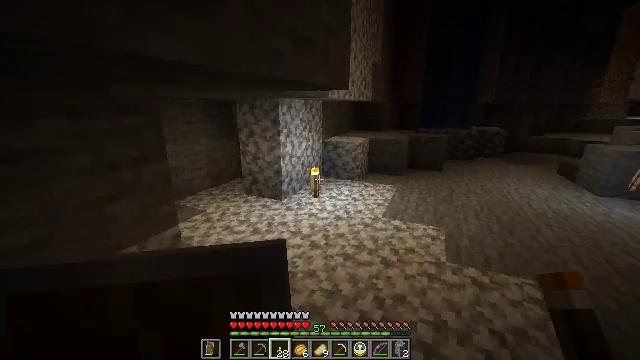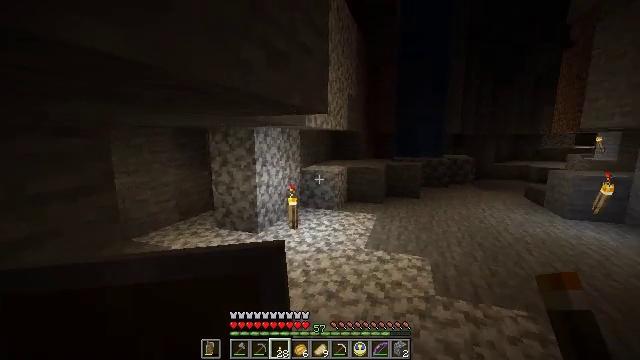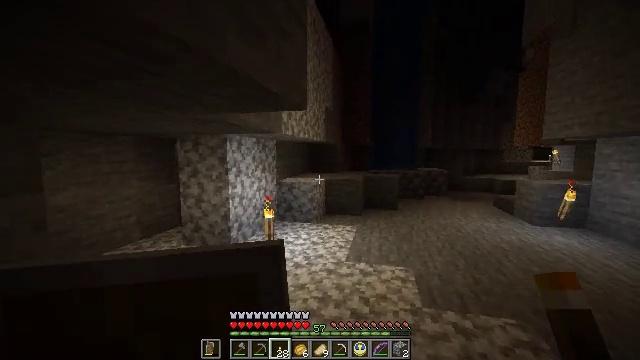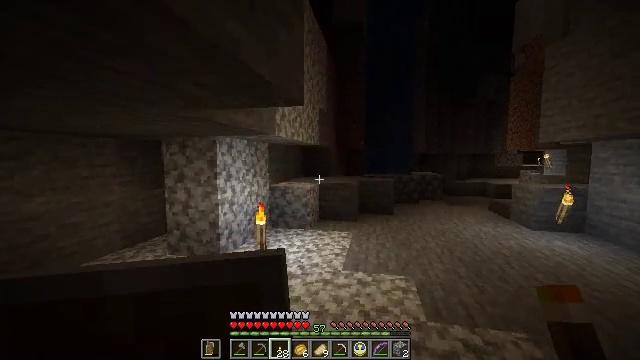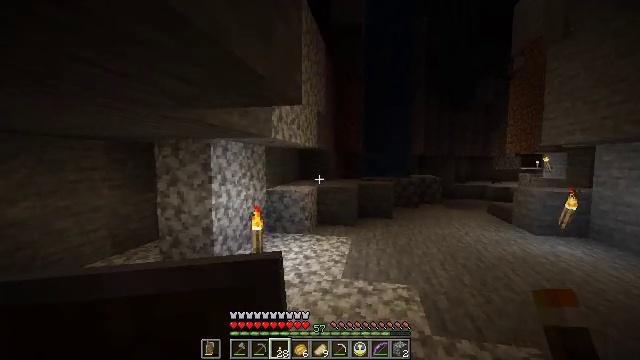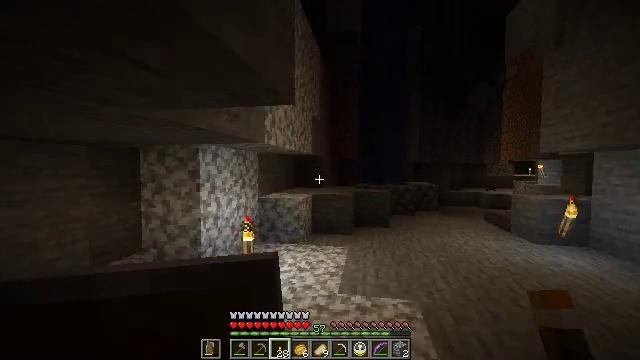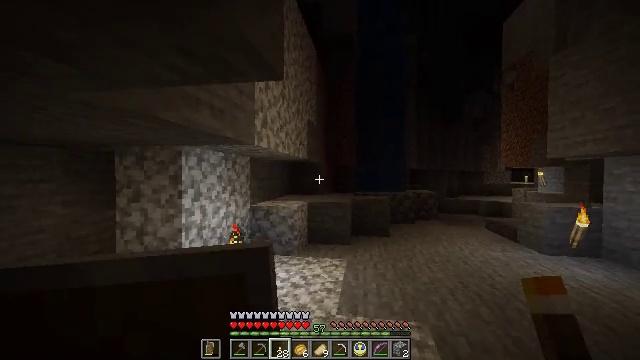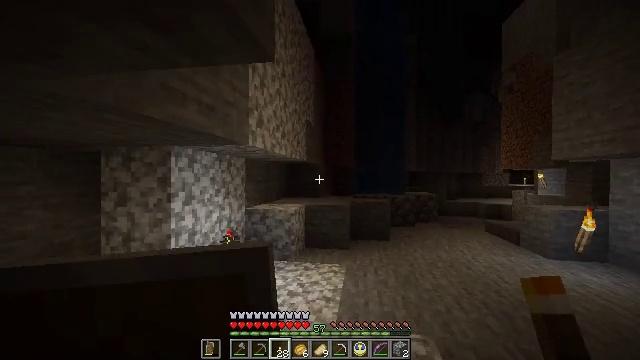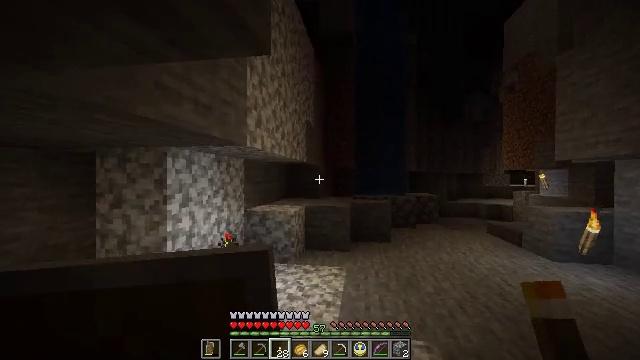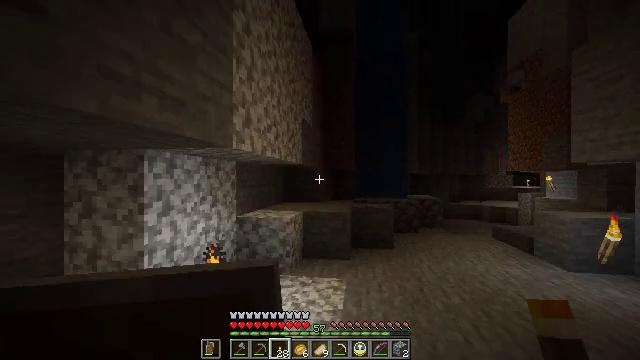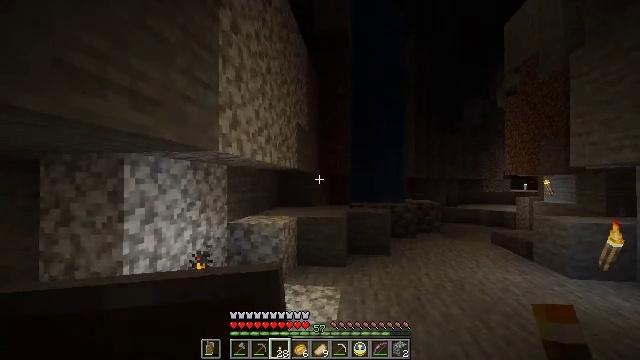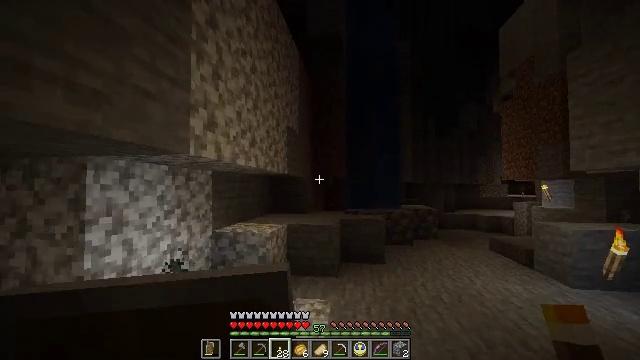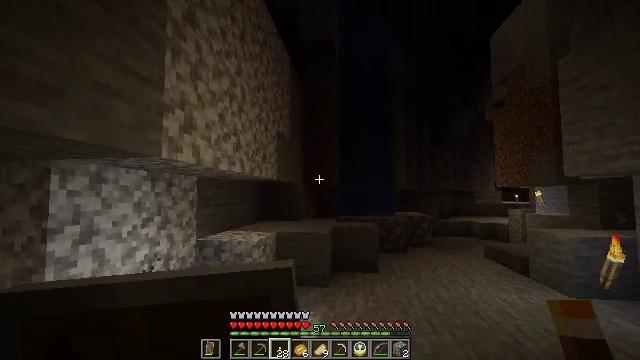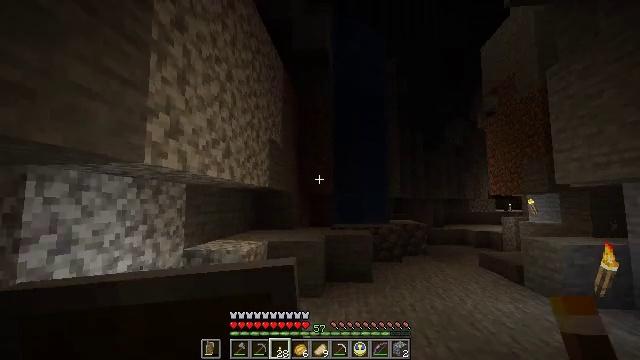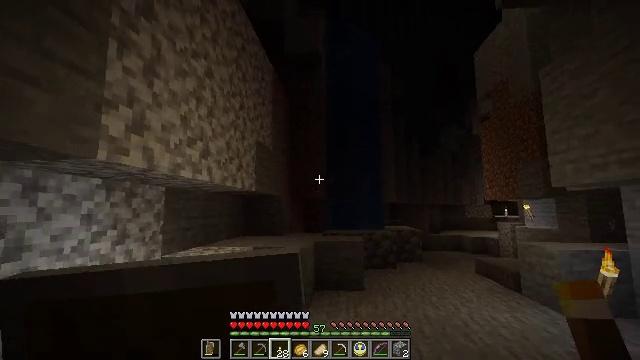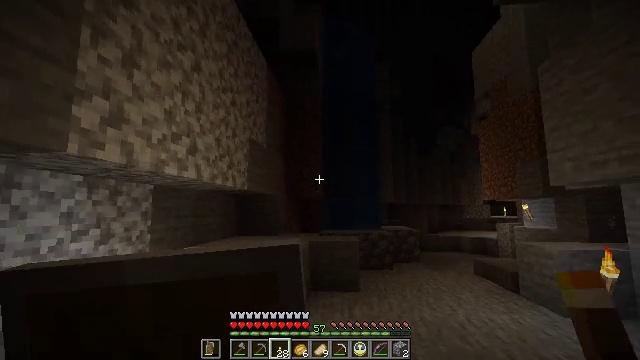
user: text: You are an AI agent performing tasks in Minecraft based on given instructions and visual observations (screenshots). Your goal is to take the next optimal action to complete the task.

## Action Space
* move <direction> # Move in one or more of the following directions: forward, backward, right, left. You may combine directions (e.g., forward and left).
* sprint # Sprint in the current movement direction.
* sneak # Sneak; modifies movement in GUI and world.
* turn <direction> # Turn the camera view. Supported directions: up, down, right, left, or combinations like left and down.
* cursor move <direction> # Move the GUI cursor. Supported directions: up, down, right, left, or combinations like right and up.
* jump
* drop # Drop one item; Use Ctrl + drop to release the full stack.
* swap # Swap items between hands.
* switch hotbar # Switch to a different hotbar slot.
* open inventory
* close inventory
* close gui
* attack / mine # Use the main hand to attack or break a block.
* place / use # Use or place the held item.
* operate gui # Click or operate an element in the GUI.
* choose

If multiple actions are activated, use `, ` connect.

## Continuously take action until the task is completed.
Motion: motion action
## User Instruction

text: Kill flying mobs.
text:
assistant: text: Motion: move forward, turn right and up
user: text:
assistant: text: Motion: move forward, turn right and up
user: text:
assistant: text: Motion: move forward, turn right and up
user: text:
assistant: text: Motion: move forward
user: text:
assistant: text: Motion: move forward, turn right and up
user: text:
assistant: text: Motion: move forward, turn up
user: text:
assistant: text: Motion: move forward
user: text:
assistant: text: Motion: move forward
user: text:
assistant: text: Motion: move forward and move right
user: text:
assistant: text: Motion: move forward and move right
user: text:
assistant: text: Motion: move forward and move right, turn up
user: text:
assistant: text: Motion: move forward and move right, turn up
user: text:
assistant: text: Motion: move forward and move right, turn right and up
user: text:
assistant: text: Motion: move forward and move right, turn up
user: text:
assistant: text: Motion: move forward and move right
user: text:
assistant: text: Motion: move forward and move right
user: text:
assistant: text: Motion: move forward and move right
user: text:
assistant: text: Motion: move forward and move right
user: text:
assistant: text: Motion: move forward and move right
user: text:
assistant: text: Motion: move forward and move right
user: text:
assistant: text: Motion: move forward and move right
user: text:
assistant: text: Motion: move forward and move right
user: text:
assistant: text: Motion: move forward and move right
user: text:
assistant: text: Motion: move forward and move right, turn up
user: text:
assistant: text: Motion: move forward and move right, turn right and up
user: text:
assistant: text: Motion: move forward and move right, turn right and up
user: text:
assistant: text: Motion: move forward and move right, turn up
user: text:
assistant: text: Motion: move forward and move right
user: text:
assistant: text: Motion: move forward and move right
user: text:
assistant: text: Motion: move forward and move right